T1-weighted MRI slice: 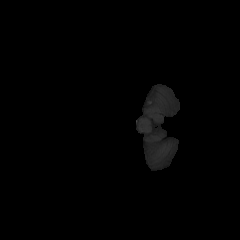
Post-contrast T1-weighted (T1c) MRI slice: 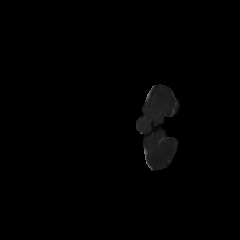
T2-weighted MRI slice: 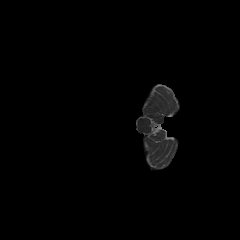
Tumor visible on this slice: no